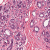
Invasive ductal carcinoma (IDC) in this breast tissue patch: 0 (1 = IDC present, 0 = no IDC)